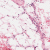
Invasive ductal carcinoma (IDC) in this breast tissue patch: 0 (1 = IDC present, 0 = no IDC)